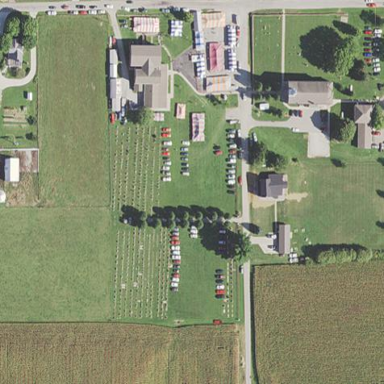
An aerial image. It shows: Cemetery.